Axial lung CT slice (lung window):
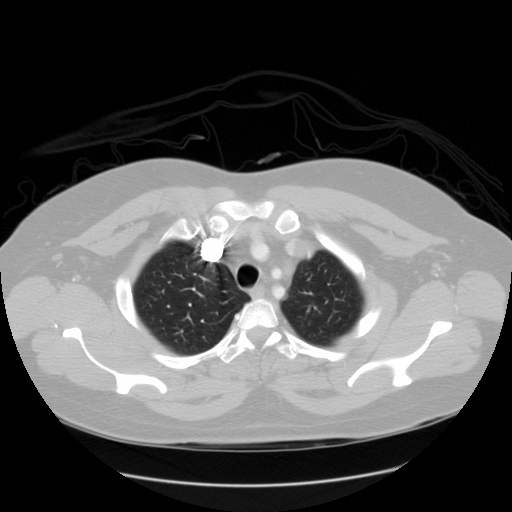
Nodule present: no